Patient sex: M
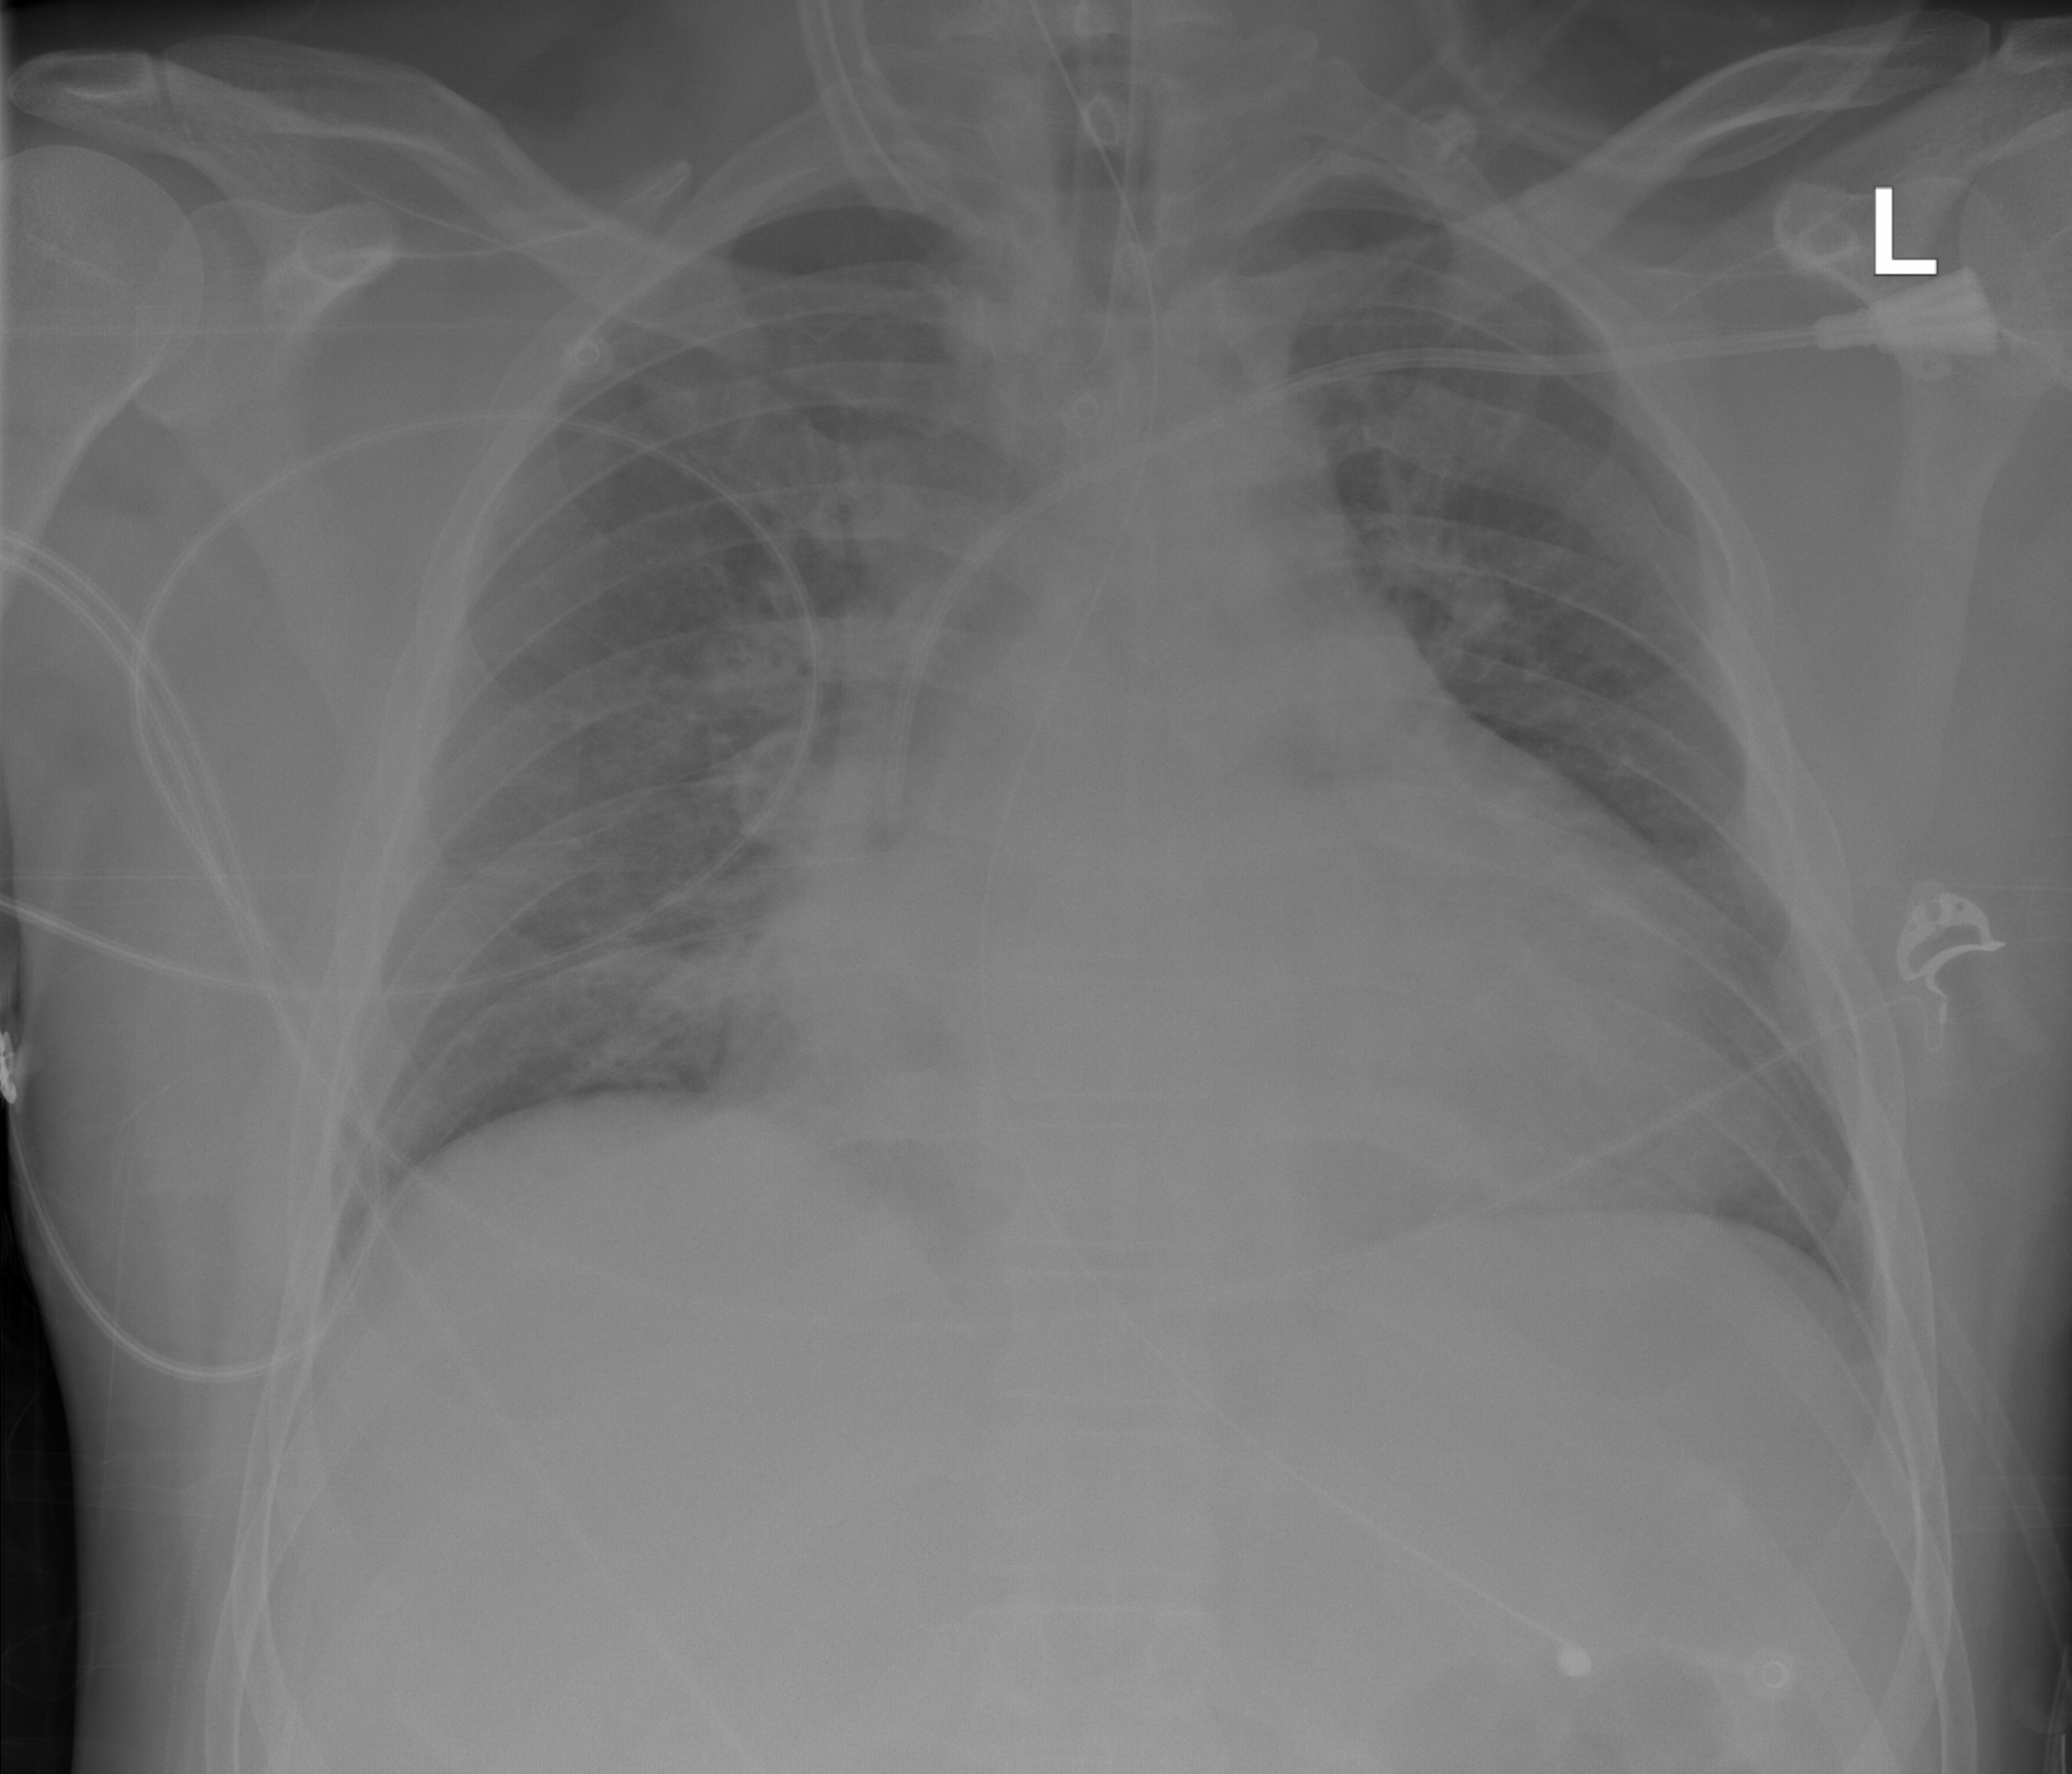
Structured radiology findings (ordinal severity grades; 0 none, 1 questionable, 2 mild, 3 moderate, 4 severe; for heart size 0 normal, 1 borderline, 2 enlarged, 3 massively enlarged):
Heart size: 2
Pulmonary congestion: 3
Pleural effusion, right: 0
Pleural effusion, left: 0
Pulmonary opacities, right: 2
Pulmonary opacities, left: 1
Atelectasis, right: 2
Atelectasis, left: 0